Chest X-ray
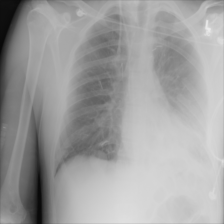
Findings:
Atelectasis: negative
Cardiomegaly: negative
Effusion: negative
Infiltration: negative
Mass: positive
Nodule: negative
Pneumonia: negative
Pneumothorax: positive
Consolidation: negative
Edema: negative
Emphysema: negative
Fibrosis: negative
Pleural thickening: negative
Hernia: negative